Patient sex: M
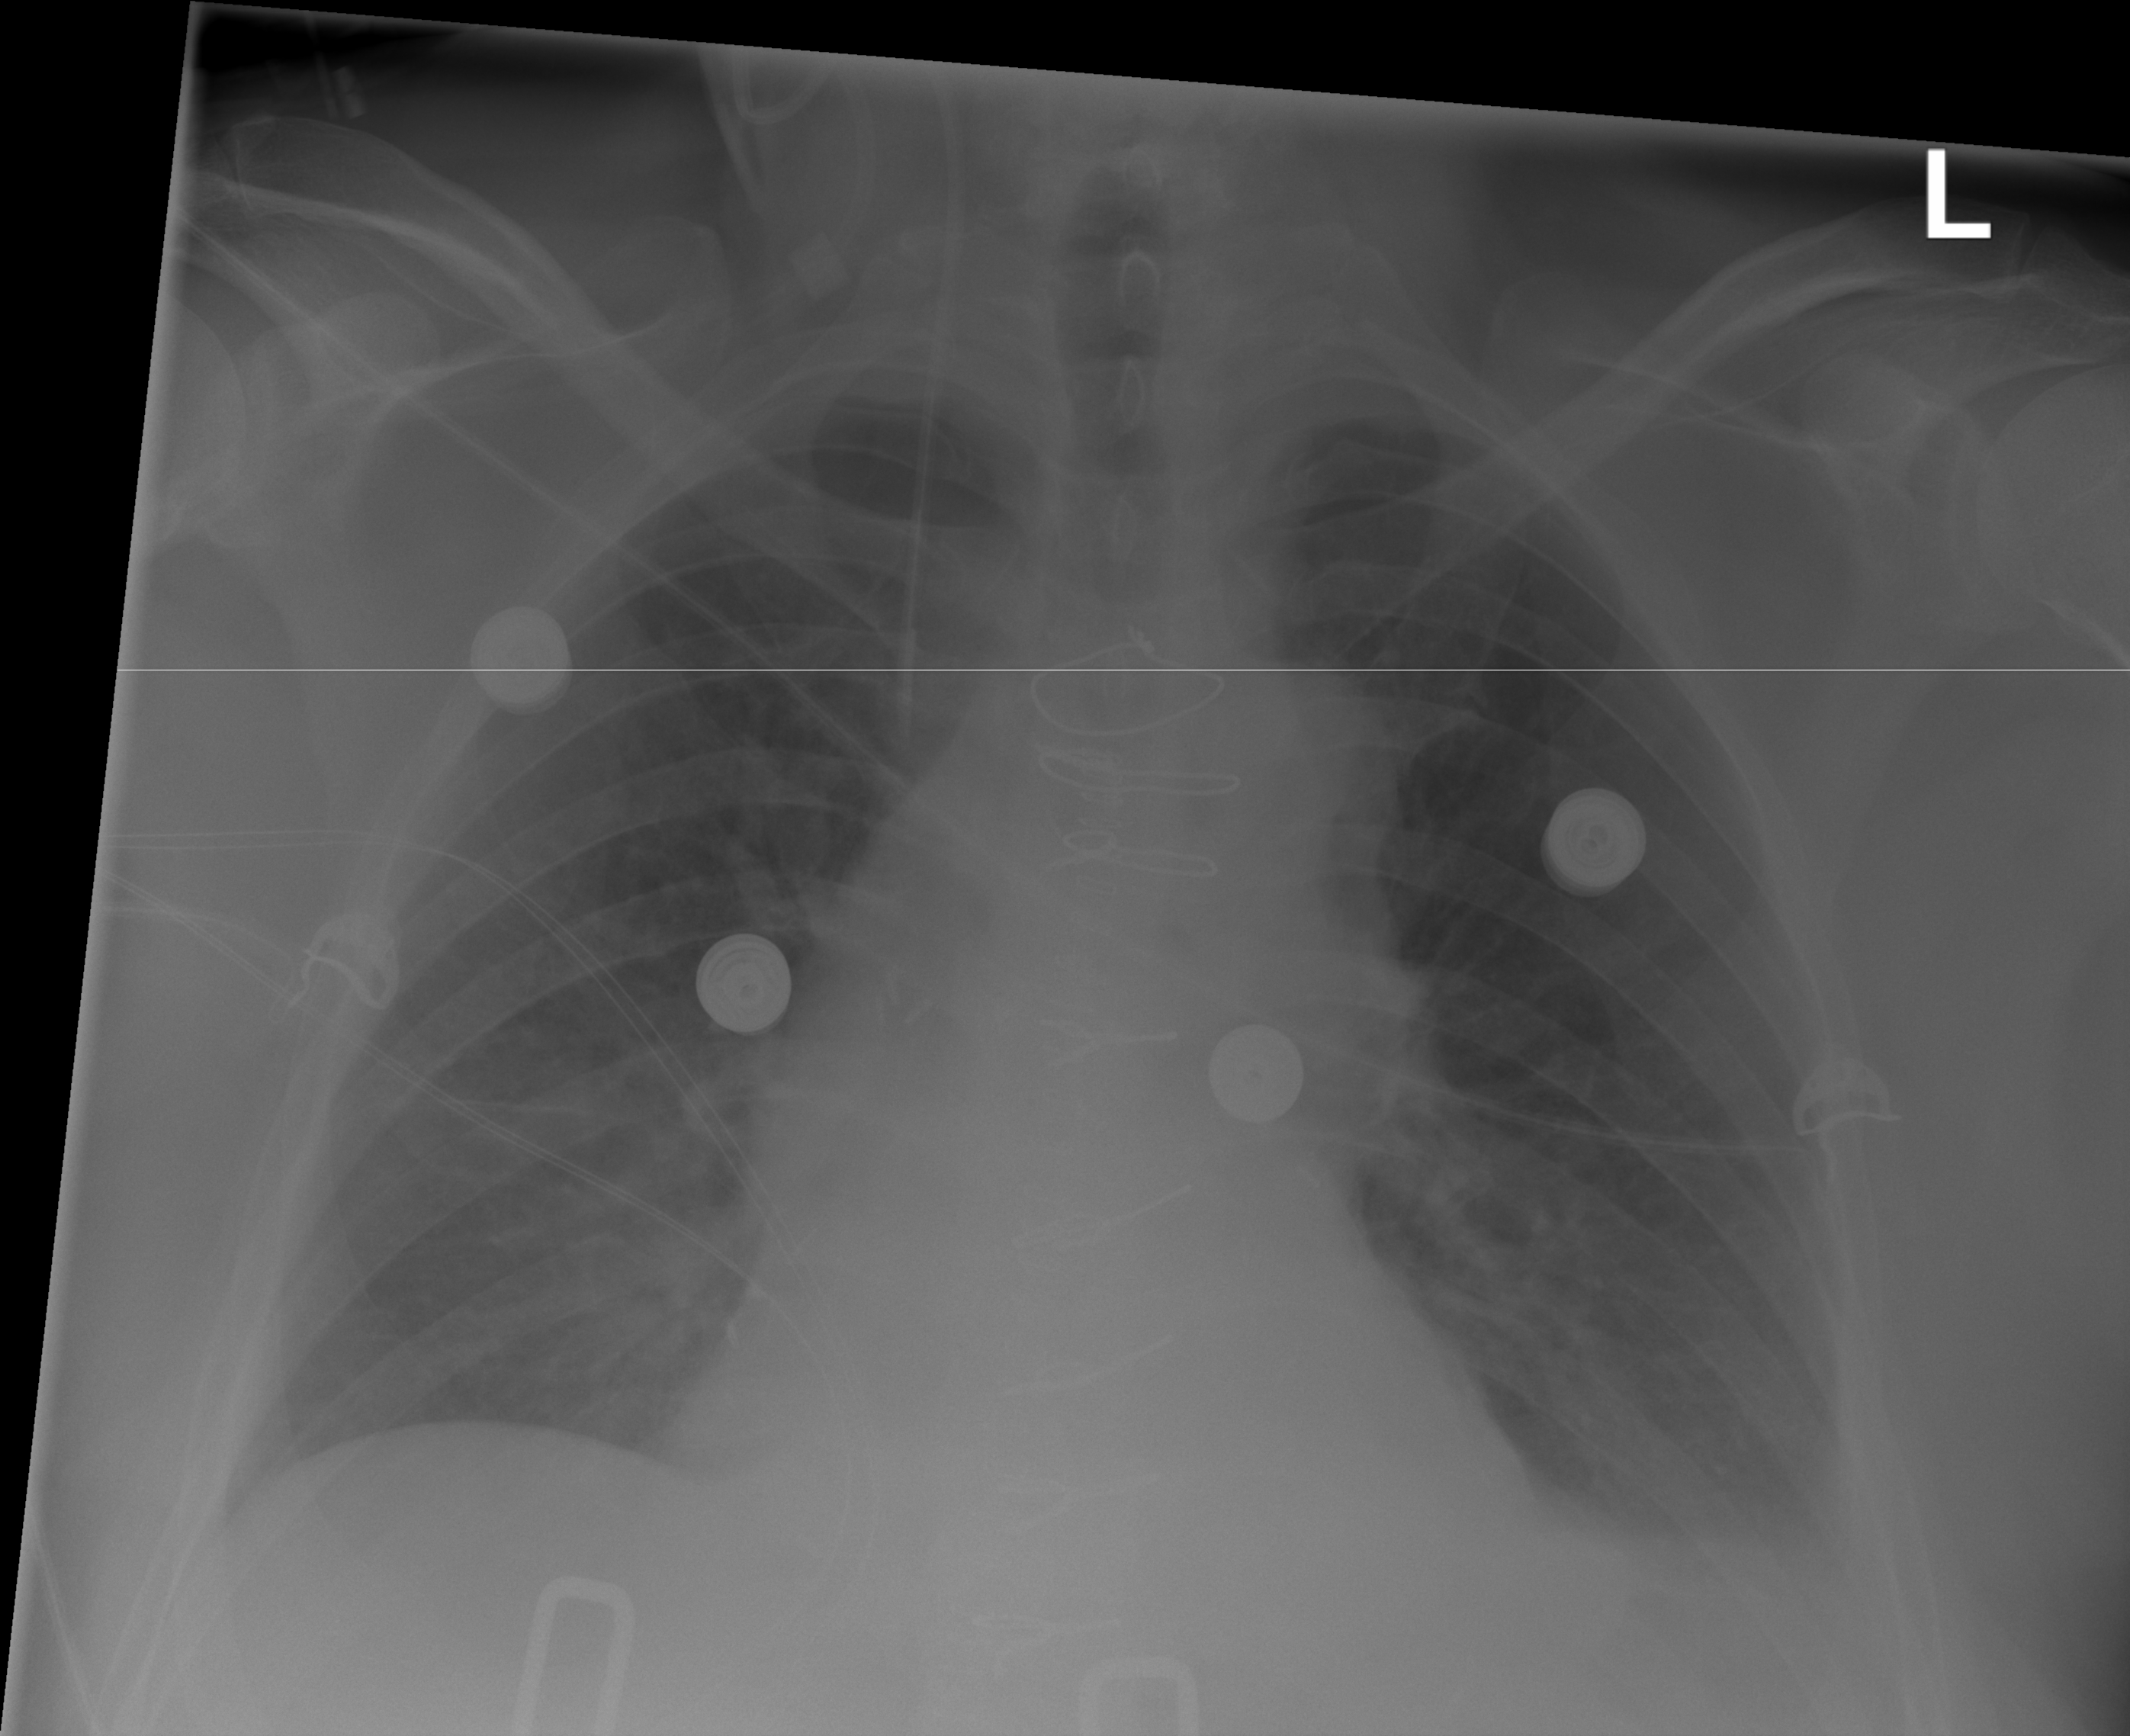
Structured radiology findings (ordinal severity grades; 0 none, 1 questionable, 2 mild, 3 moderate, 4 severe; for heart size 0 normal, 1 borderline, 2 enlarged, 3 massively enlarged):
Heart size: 1
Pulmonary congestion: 2
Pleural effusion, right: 0
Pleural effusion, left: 2
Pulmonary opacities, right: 0
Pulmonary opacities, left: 0
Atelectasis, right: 0
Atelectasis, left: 2